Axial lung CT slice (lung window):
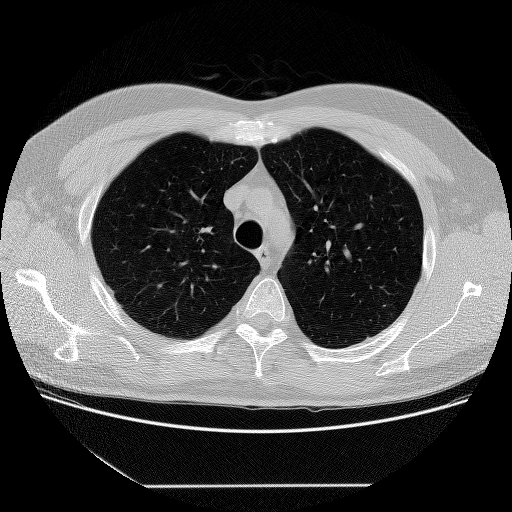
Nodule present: no